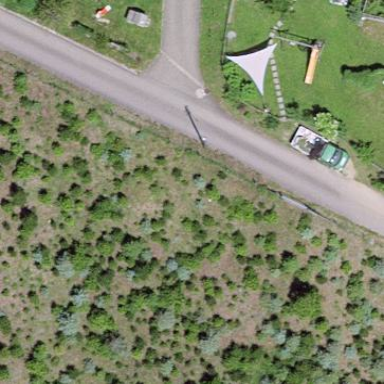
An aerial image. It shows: Plant nursery with evergreen needle-leaved plants.